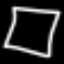
Label: square